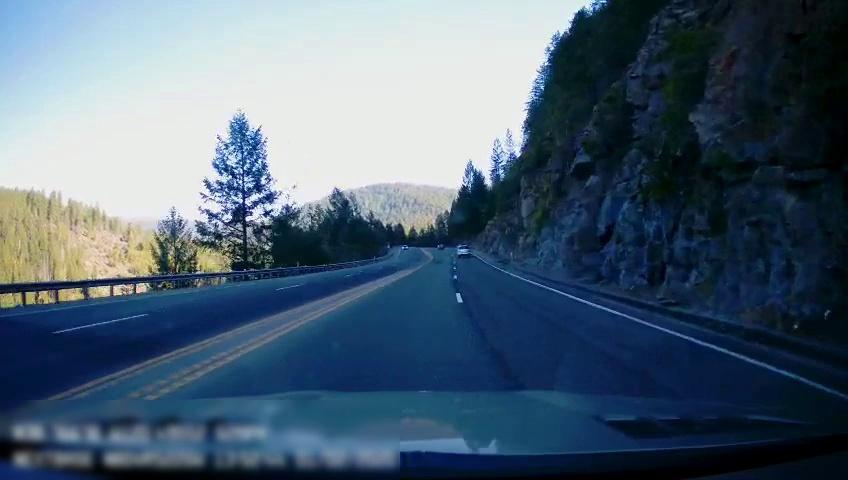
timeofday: Day
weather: Sunny
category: Drivable Space
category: Vehicles | SUV
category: Lanes | Current Lane
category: Lanes | Alternate Lane
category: Lanes | Current Lane
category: Lanes | Alternate Lane
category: Lanes | Opposite Lane
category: Lanes | Opposite Lane
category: Lanes | Opposite Lane
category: Lanes | Opposite Lane